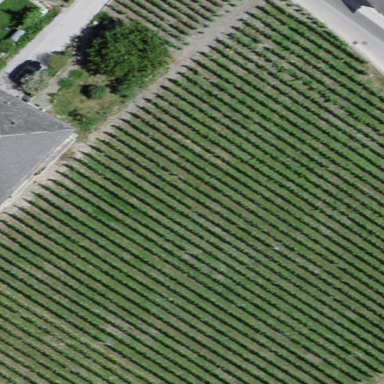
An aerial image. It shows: Vineyard where grapes are grown.